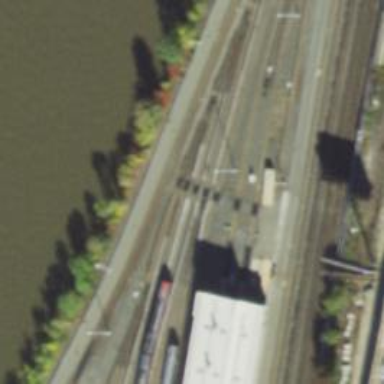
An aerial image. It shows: Electrified rail yard for railway service.